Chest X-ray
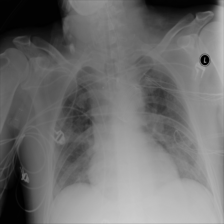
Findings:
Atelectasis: negative
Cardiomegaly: negative
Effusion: negative
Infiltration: negative
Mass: negative
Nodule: negative
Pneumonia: negative
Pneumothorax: negative
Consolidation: negative
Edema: negative
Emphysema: negative
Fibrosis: negative
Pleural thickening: negative
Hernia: negative